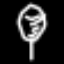
Label: leaf